Interaction volume radius: 5 \u00c5
Interaction volume height: 10 \u00c5
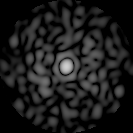
Disorder parameter: 0.7774